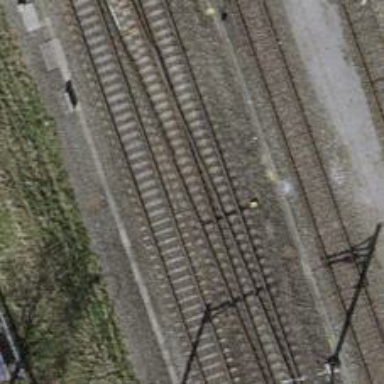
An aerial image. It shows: Single-track electrified railway with contact line.